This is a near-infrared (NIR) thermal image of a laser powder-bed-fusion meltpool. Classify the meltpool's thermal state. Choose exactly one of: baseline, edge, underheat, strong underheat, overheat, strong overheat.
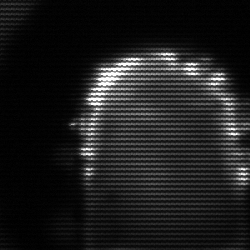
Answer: baseline